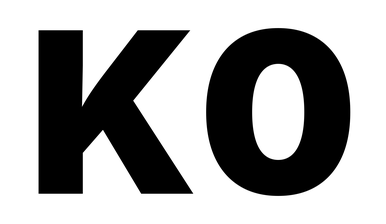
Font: Inter_Black